Question: I overriden Border control and in my overriden OnRender I do:
'''
protected override void OnRender(System.Windows.Media.DrawingContext dc)
{
this.SnapsToDevicePixels = true;
this.VisualEdgeMode = EdgeMode.Aliased;
var myPen = new Pen(new SolidColorBrush(Colors.LightGray), 1);
dc.DrawLine(myPen, new Point(1, 1), new Point(1, RenderSize.Height - 1));
return;
'''
Which give me this result:

My DPI are 96, 96.
For ref, this is my xaml:
'''
<Window xmlns:MyControls="clr-namespace:MyControls;assembly=MyControls" x:Class="TestControls.MainWindow"
xmlns="http://schemas.microsoft.com/winfx/2006/xaml/presentation"
xmlns:x="http://schemas.microsoft.com/winfx/2006/xaml"
Title="MainWindow" Height="350" Width="525">
<Grid>
<Grid.RowDefinitions>
<RowDefinition Height="Auto"></RowDefinition>
<RowDefinition></RowDefinition>
<RowDefinition></RowDefinition>
</Grid.RowDefinitions>
<Grid.ColumnDefinitions>
<ColumnDefinition Width="Auto"></ColumnDefinition>
<ColumnDefinition></ColumnDefinition>
<ColumnDefinition></ColumnDefinition>
</Grid.ColumnDefinitions>
<MyControls:Border3D BorderThickness="3" BorderBrush="Aqua">
<Rectangle Width="74" Height="3" HorizontalAlignment="Left">
<Rectangle.Fill>
<SolidColorBrush Color="#40FF0000">
</SolidColorBrush>
</Rectangle.Fill>
</Rectangle>
</MyControls:Border3D>
<Rectangle Grid.Row="1" Grid.Column="0" Width="80" Grid.ColumnSpan="2" HorizontalAlignment="Left">
<Rectangle.Fill>
<SolidColorBrush Color="LightGray"></SolidColorBrush>
</Rectangle.Fill>
</Rectangle>
</Grid>
</Window>
'''
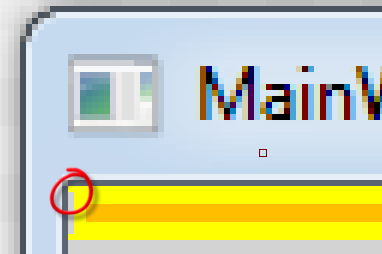
Answer: Keep in mind that '(0, 0)' is not the center of the upper left pixel. Instead it is the upper left corner of that pixel. In order to draw a line with a stroke thickness of '1' in the middle of the second pixel column (with index 1) you would have to draw from '(1.5, 1)' to '(1.5, RenderSize.Height - 1)':
'''
dc.DrawLine(myPen, new Point(1.5, 1), new Point(1.5, RenderSize.Height - 1));
'''
Setting 'SnapsToDevicePixels = true' made your line snap to the left by half a pixel.
---
If you would use <URL> for both the 'StartLineCap' and 'EndLineCap' properties of the line's Pen, you could draw from exactly one pixel center to the other:
'''
var myPen = new Pen(Brushes.LightGray, 1);
myPen.StartLineCap = PenLineCap.Square;
myPen.EndLineCap = PenLineCap.Square;
dc.DrawLine(myPen, new Point(1.5, 1.5), new Point(1.5, RenderSize.Height - 1.5));
'''